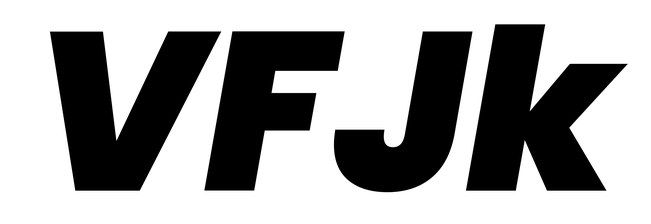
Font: Poppins-BlackItalic